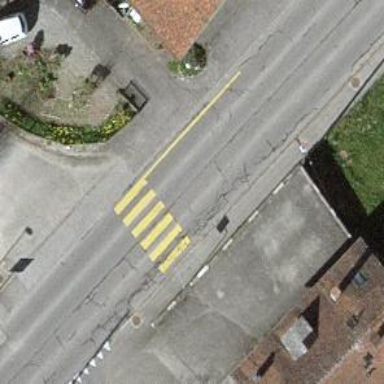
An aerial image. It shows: Zebra crossing on the road.